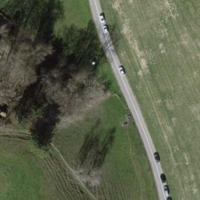
EUNIS habitat code: 52
Species observed at this site:
Lythrum salicaria